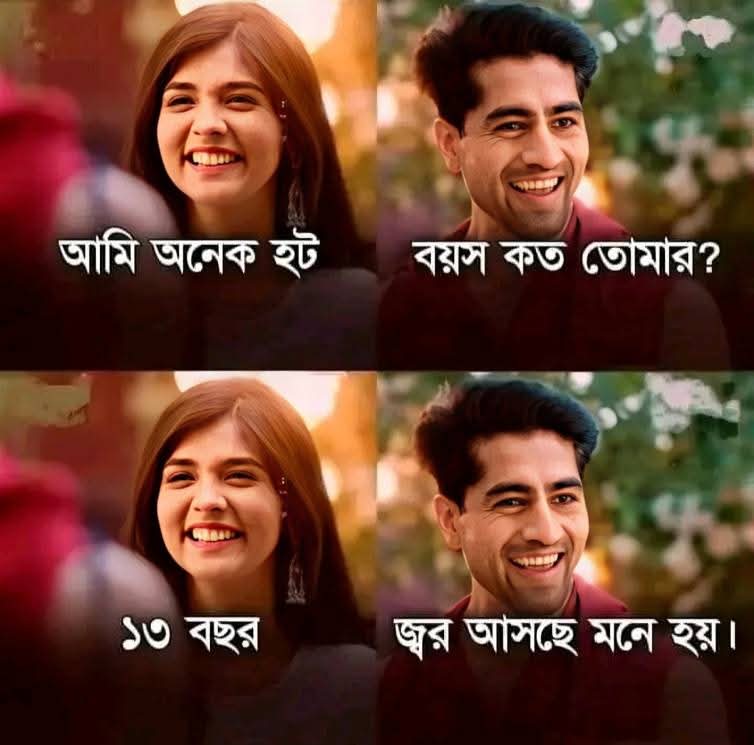
Text: আমি অনেক হট
বয়স কত তোমার?
১৩ বছর
জ্বর আসছে মনে হয়।
Label: Non Hate